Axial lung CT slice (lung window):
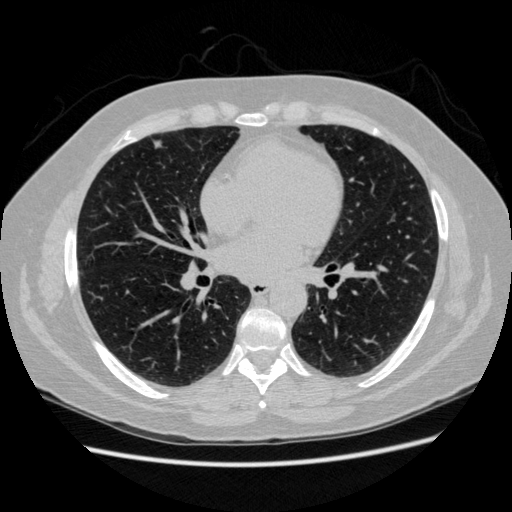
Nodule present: yes
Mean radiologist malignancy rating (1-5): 3